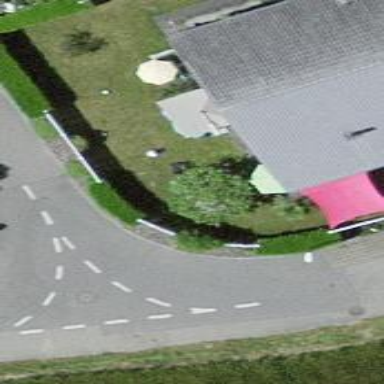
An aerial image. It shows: Hedge acting as barrier.